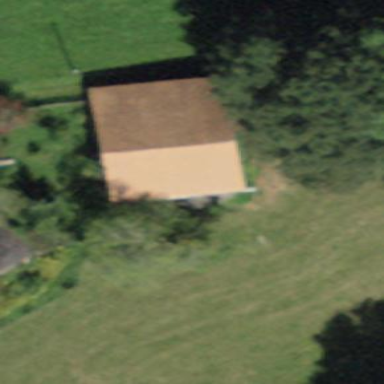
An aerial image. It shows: Rural barn.